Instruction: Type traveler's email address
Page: traveler
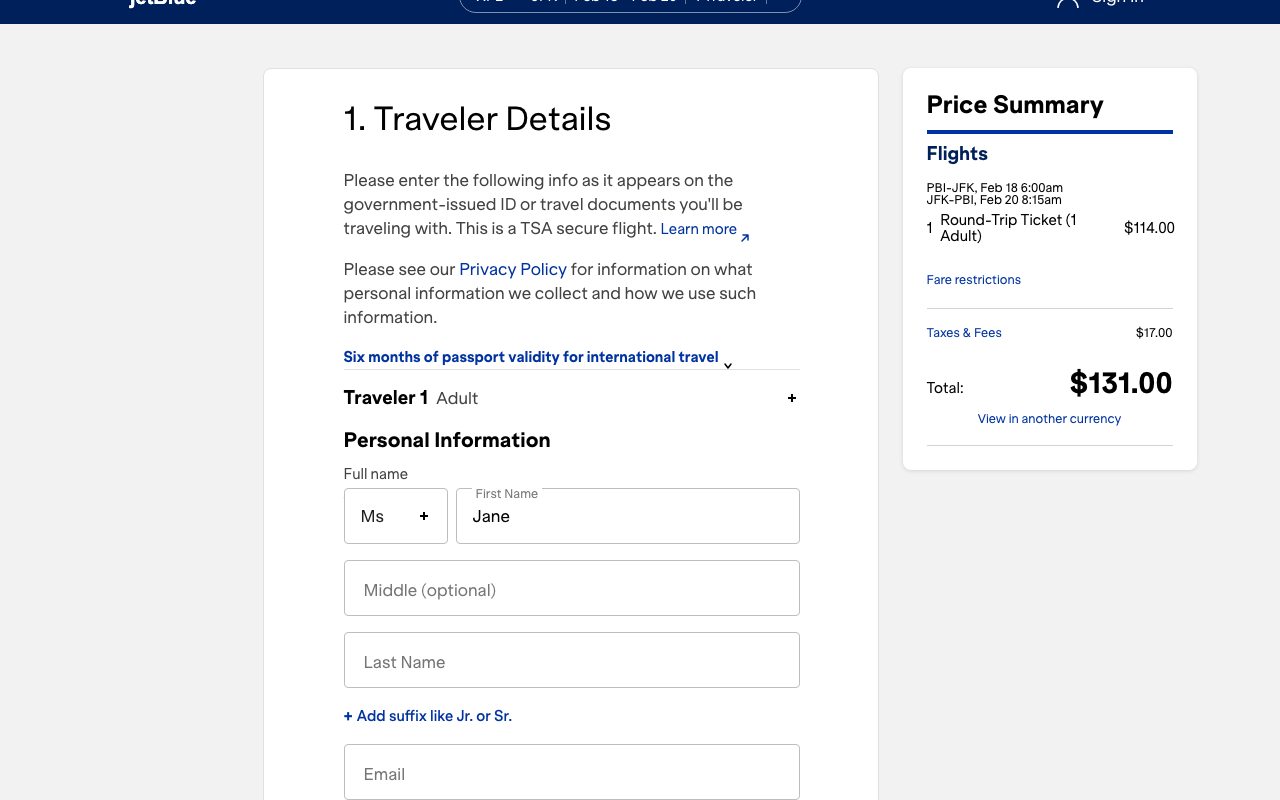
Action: type